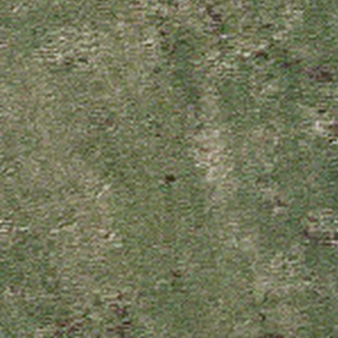
Label: other